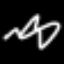
Label: squiggle